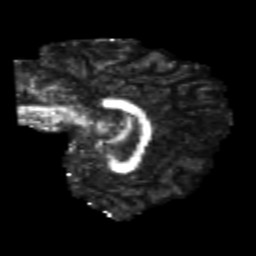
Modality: FA
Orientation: sagittal
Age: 26
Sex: male
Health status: healthy
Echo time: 0.074 s